Interaction volume radius: 5 \u00c5
Interaction volume height: 10 \u00c5
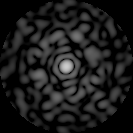
Disorder parameter: 0.814